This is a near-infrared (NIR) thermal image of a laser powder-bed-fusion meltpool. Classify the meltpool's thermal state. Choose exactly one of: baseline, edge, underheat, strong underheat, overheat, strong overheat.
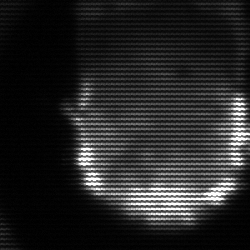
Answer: baseline